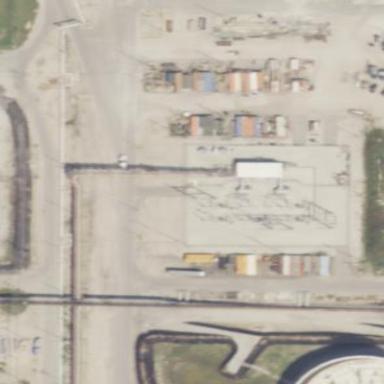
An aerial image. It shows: Industrial power substation enclosed by fence.